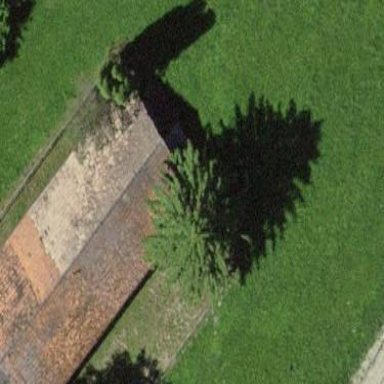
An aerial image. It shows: Barn.